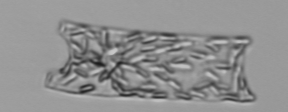
Label: Eucampia